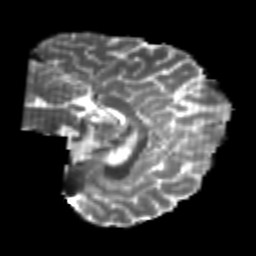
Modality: T2w
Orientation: sagittal
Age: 25
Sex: male
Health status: healthy
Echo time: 0.074 s